Aerial crown-view tile of a tropical tree (Barro Colorado Island, Panama), acquired 20241014:
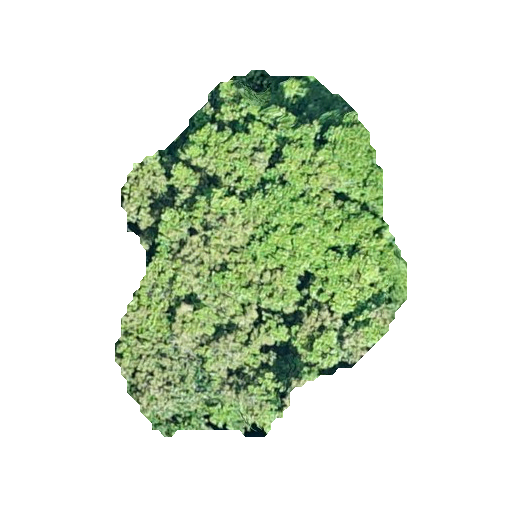
Species: Prioria copaifera
GBIF accepted scientific name: Prioria copaifera
Crown area: 118.845 m²